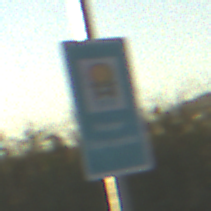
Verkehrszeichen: Wasserschutzgebiet
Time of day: SunriseSunset
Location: Outdoor (RoadRail)
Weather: Clear
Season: NotSpecified
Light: Natural